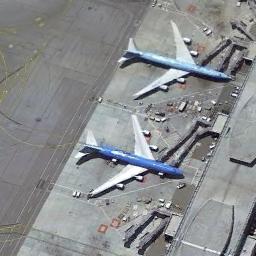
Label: airplane